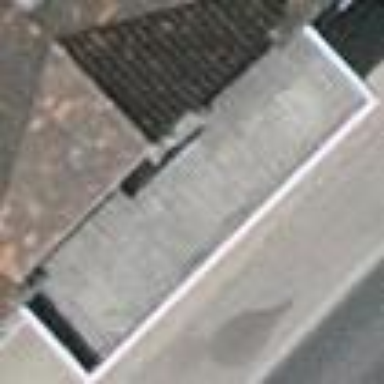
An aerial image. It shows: View of roof of building.